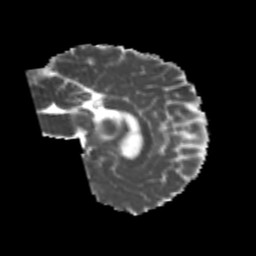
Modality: MD
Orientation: sagittal
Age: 24
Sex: male
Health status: healthy
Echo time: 0.074 s